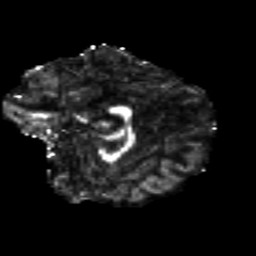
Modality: FA
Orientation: sagittal
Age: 18
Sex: female
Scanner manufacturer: siemens
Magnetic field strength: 3 T
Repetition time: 8.8 s
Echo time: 0.085 s